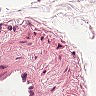
Metastatic tissue present: no